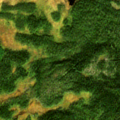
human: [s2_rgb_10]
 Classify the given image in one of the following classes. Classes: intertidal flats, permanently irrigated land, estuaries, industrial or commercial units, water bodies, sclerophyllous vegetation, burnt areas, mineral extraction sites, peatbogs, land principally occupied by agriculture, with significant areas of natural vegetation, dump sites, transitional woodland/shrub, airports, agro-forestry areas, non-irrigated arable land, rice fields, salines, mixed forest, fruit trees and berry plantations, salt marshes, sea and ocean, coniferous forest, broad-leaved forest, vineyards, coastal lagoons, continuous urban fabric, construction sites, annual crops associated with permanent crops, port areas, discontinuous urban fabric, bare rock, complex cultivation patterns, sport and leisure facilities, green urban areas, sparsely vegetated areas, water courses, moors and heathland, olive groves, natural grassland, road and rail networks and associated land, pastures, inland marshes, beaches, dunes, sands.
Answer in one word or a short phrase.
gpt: coniferous forest, mixed forest, transitional woodland/shrub, peatbogs